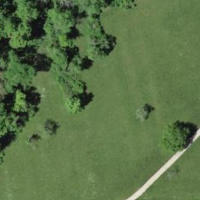
EUNIS habitat code: 52
Species observed at this site:
Nemobius sylvestris
Gomphocerippus rufus
Chorthippus biguttulus